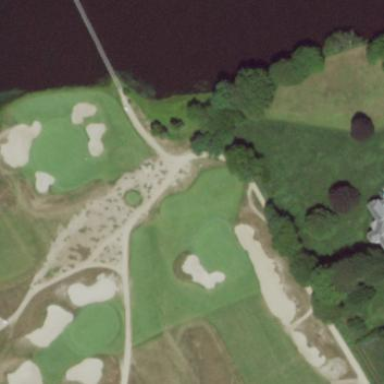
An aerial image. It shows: Rough area on grassy golf course.